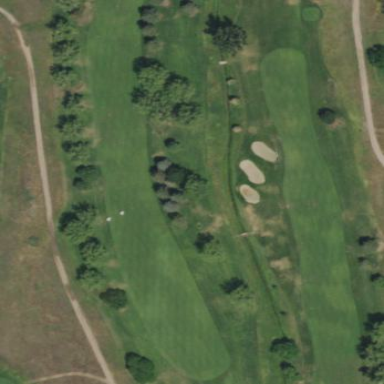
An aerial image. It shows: Rough area on grassy golf course.